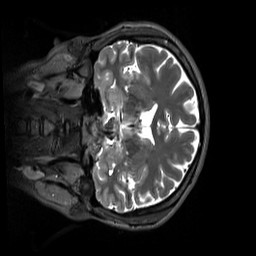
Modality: T2w
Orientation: coronal
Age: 33
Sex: female
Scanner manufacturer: siemens
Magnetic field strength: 3 T
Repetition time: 3.2 s
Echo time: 0.412 s